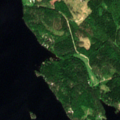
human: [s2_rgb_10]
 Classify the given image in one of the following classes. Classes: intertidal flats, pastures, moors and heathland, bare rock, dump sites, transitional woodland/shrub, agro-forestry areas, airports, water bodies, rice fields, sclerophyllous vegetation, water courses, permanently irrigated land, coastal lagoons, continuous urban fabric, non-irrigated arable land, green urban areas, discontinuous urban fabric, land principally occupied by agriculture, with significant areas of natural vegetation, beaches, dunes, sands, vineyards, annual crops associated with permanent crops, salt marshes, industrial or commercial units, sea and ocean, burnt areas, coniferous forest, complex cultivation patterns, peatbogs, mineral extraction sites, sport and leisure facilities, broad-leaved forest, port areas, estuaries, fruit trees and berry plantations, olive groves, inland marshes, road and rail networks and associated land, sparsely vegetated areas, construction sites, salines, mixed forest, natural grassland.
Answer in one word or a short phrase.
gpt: coniferous forest, mixed forest, water bodies